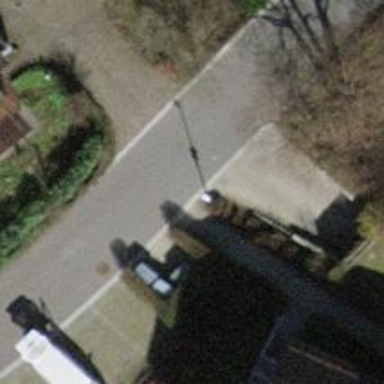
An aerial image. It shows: Driveway made of paving stones.